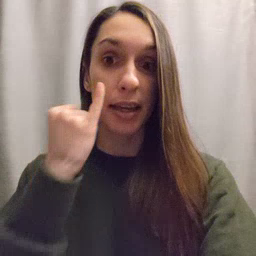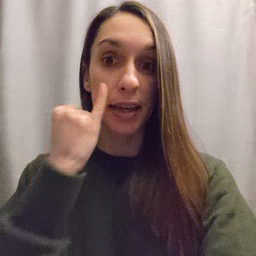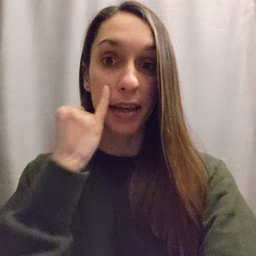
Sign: if